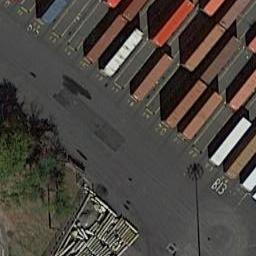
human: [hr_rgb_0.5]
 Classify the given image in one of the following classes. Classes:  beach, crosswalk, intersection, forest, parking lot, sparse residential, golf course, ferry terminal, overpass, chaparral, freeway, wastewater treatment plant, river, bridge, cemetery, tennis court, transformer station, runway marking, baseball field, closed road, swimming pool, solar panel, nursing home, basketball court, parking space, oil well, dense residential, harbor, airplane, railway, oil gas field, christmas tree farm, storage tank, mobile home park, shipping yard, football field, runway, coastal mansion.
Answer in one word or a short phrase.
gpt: shipping yard